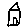
Label: house